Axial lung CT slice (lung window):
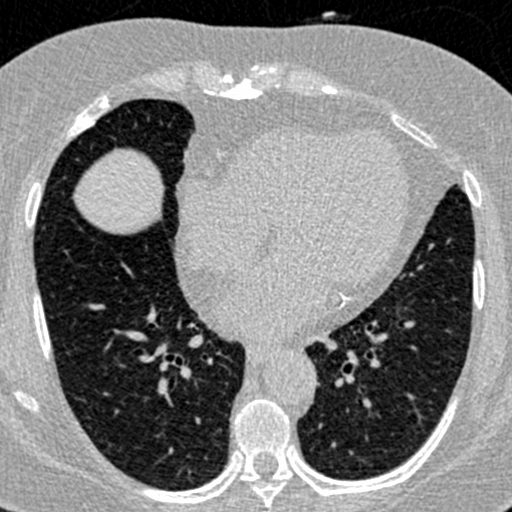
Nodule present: no